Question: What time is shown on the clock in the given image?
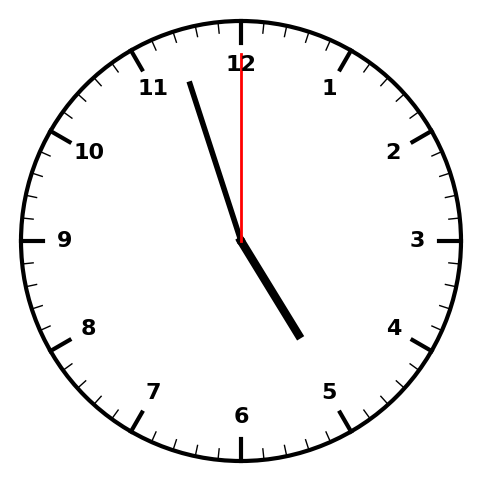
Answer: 04:57:00